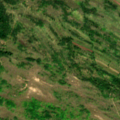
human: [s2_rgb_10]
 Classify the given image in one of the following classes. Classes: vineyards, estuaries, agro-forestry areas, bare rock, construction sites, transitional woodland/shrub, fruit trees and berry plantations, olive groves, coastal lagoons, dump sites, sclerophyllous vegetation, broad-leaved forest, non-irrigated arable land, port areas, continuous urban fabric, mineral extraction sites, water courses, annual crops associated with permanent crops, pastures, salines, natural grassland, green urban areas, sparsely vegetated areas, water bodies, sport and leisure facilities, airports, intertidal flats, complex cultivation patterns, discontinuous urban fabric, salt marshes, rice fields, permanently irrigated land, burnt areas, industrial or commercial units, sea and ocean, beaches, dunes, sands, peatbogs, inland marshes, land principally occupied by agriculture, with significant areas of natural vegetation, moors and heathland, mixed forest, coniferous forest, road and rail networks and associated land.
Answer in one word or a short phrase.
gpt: complex cultivation patterns, broad-leaved forest, natural grassland, transitional woodland/shrub